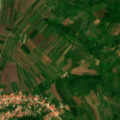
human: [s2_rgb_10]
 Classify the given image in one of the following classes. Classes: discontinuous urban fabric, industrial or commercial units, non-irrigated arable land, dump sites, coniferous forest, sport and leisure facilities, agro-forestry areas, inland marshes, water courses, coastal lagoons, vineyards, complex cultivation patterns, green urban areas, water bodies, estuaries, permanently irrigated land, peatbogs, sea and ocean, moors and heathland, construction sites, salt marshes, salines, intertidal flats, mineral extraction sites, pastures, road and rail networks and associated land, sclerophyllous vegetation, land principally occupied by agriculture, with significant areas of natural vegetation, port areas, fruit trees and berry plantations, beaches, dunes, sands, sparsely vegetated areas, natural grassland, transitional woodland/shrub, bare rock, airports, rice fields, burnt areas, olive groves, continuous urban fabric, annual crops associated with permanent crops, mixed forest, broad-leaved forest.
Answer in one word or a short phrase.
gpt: discontinuous urban fabric, complex cultivation patterns, land principally occupied by agriculture, with significant areas of natural vegetation, broad-leaved forest